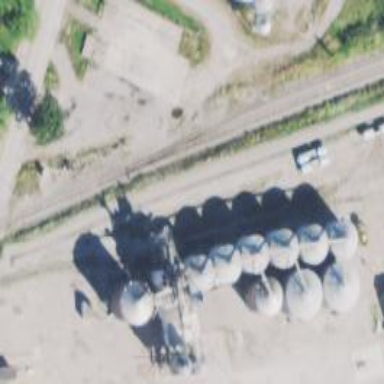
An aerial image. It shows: Silo.